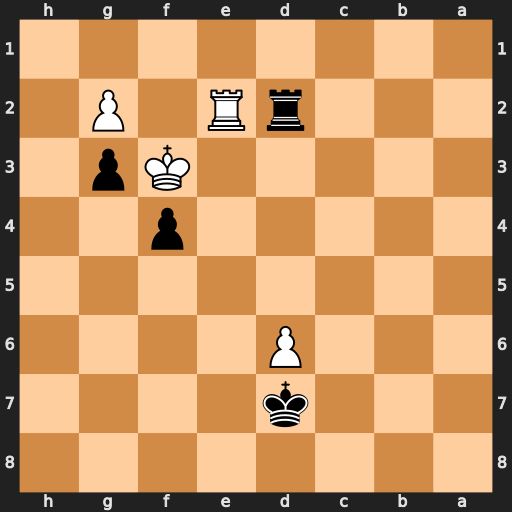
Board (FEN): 8/3k4/3P4/8/5p2/5Kp1/3rR1P1/8
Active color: b
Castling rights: -
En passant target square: -
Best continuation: Rxe2 Kxe2 Kxd6